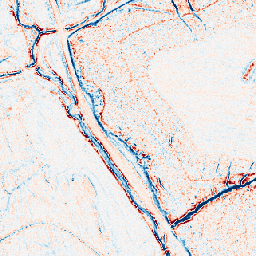
Category: edge_preserving
Decomposition family: anisotropic_diffusion
Decomposition parameters: iterations: 10
kappa: 50
gamma: 0.1
Upsampling method: area
Upsampling parameters: scale: 8
Upsampling scale: 8